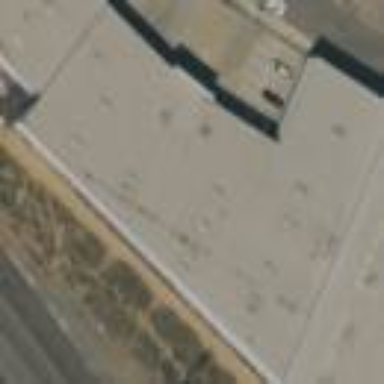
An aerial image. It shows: Warehouse building.